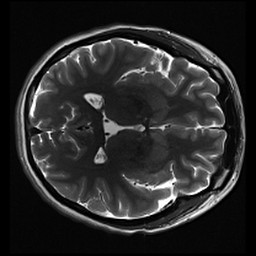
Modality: inplaneT2
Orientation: axial